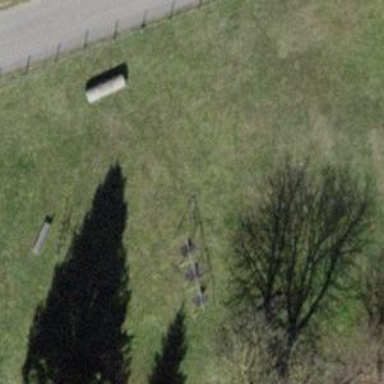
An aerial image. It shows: Playground with swings.